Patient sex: M
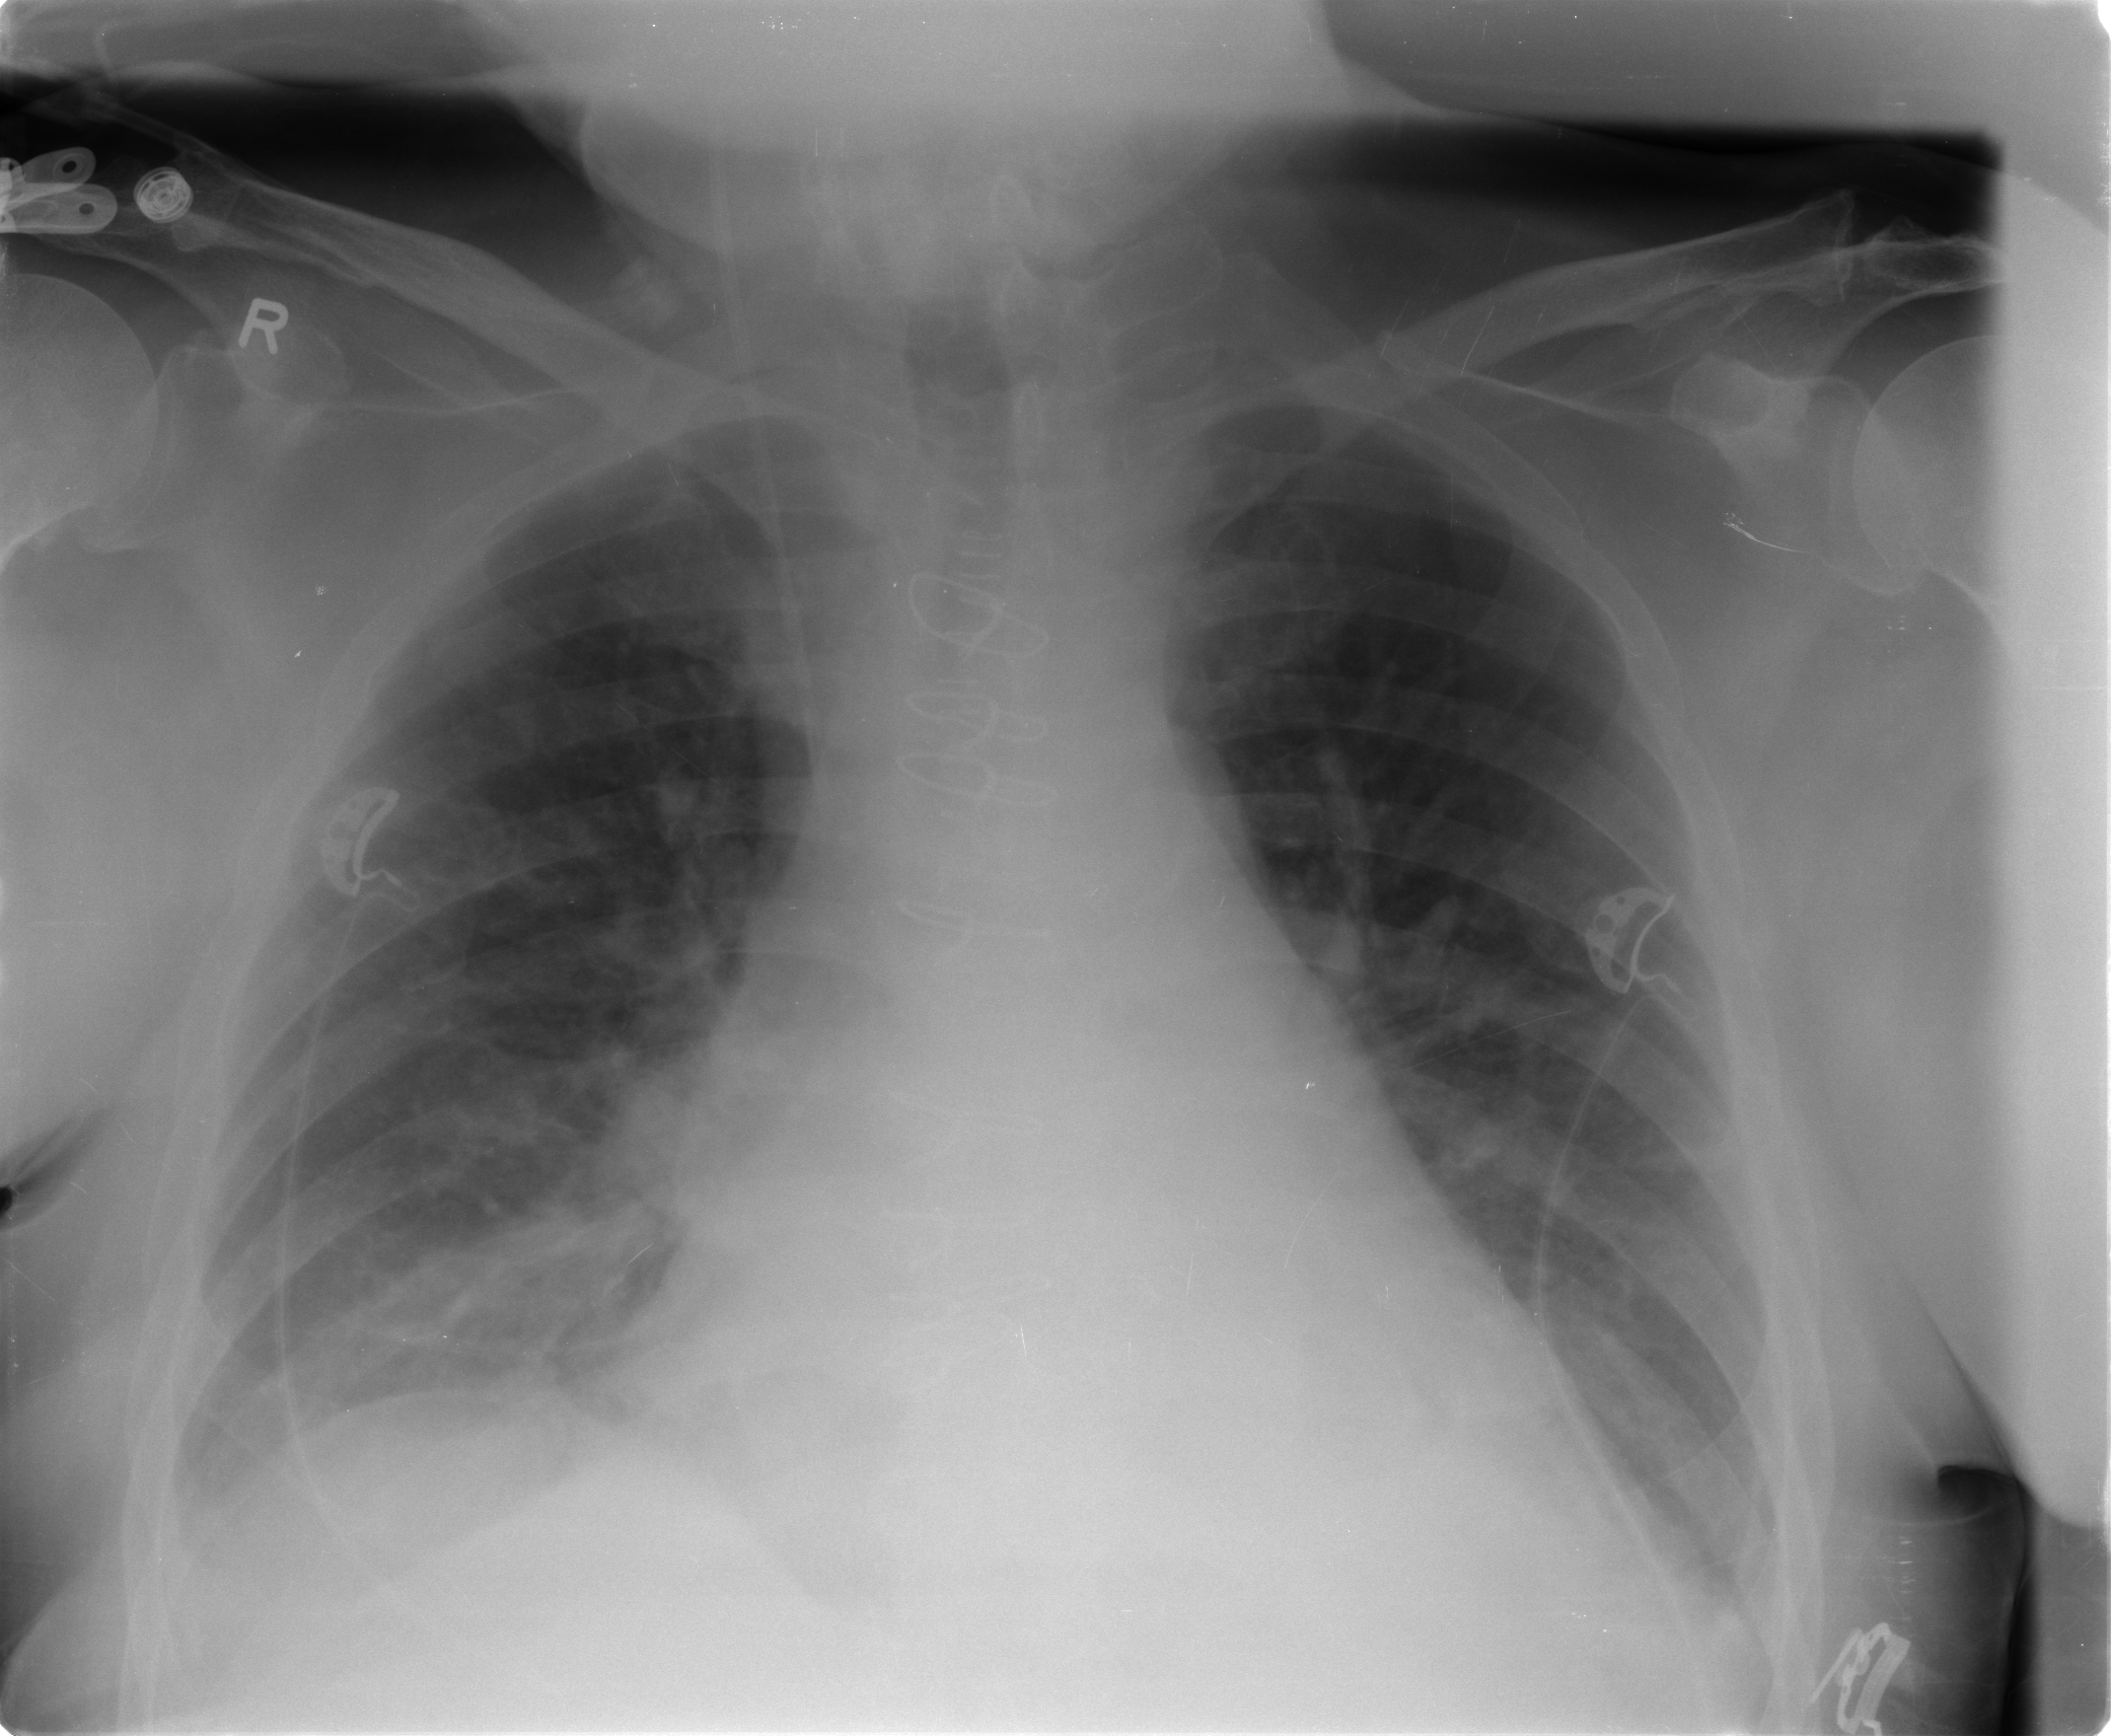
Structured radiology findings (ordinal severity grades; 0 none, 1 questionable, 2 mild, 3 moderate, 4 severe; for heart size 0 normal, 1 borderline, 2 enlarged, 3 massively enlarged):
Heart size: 2
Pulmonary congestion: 2
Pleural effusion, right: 2
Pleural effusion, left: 1
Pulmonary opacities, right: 1
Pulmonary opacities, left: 0
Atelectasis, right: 3
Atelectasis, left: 0